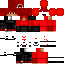
A male human skin with dark skin, wearing brown long hair dressed in a red hoodie and red pants, featuring a closed mouth.